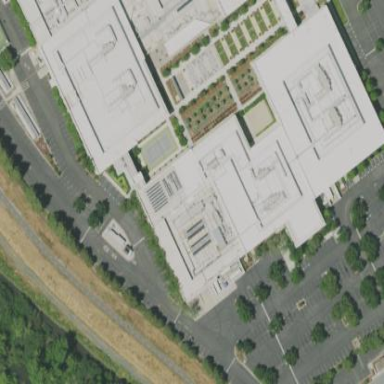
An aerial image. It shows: Office building.